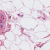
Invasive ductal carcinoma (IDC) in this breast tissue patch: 0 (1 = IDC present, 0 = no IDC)